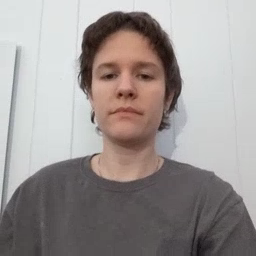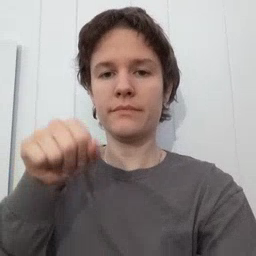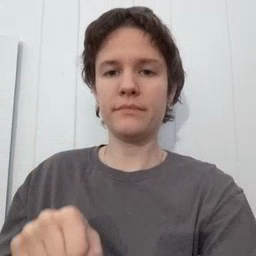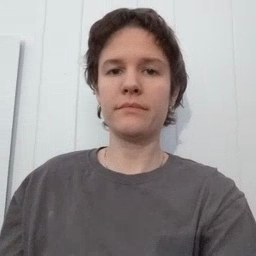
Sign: can